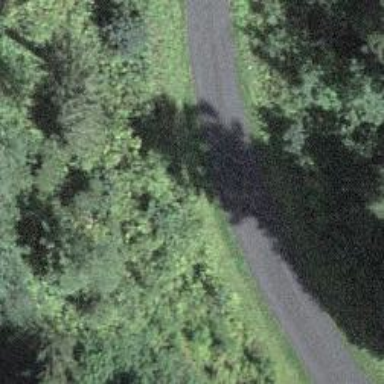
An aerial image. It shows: Well-maintained track road of grade 1.